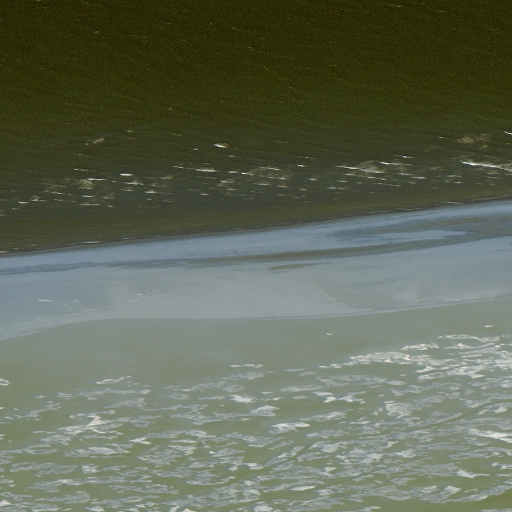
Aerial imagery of island in Alaska named Challenge Island containing only unknown